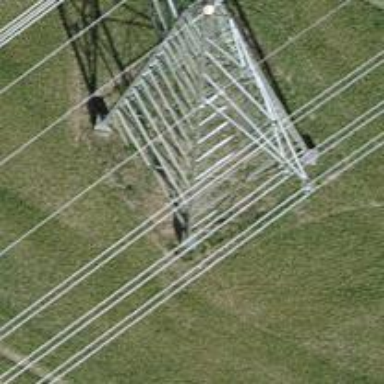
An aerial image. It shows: Power tower.